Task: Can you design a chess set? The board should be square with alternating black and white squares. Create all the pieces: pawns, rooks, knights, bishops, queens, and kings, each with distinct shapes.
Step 1764:
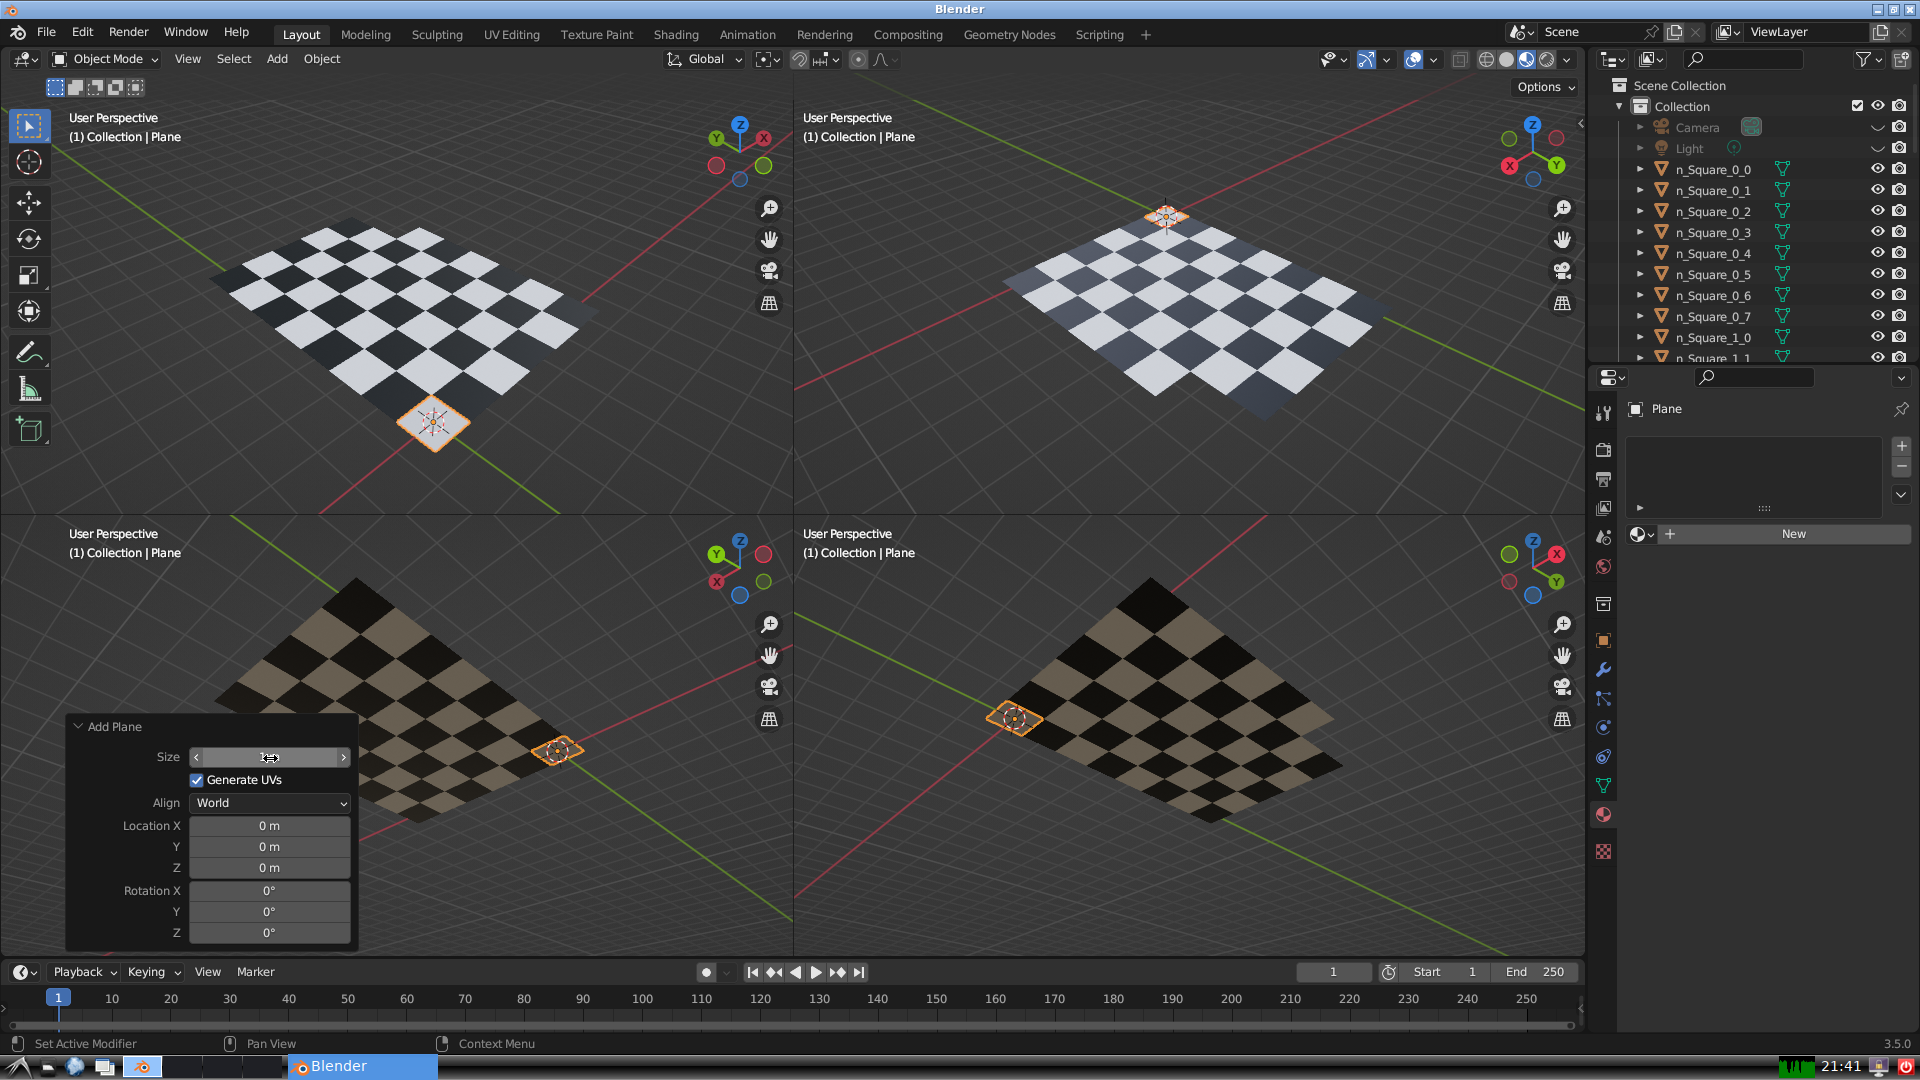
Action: {"mouse_move": [960, 540]}